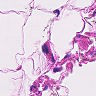
Metastatic tissue present: no